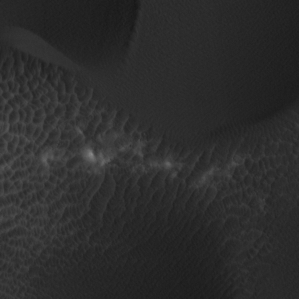
Label: non_frost